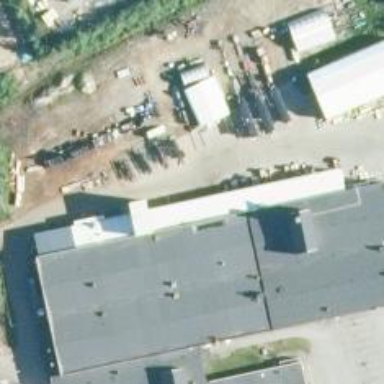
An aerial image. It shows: Industrial building.